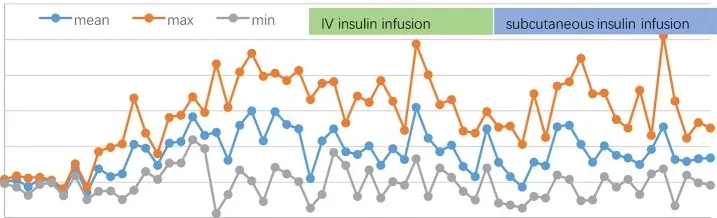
Fluctuations of blood glucose before and after insulin therapy during the clinical course of DRESS.
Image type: chart (chart)